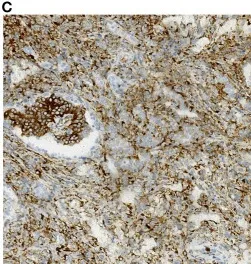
Immunohistochemical results. And Vimentin.
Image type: pathology (immunostaining)